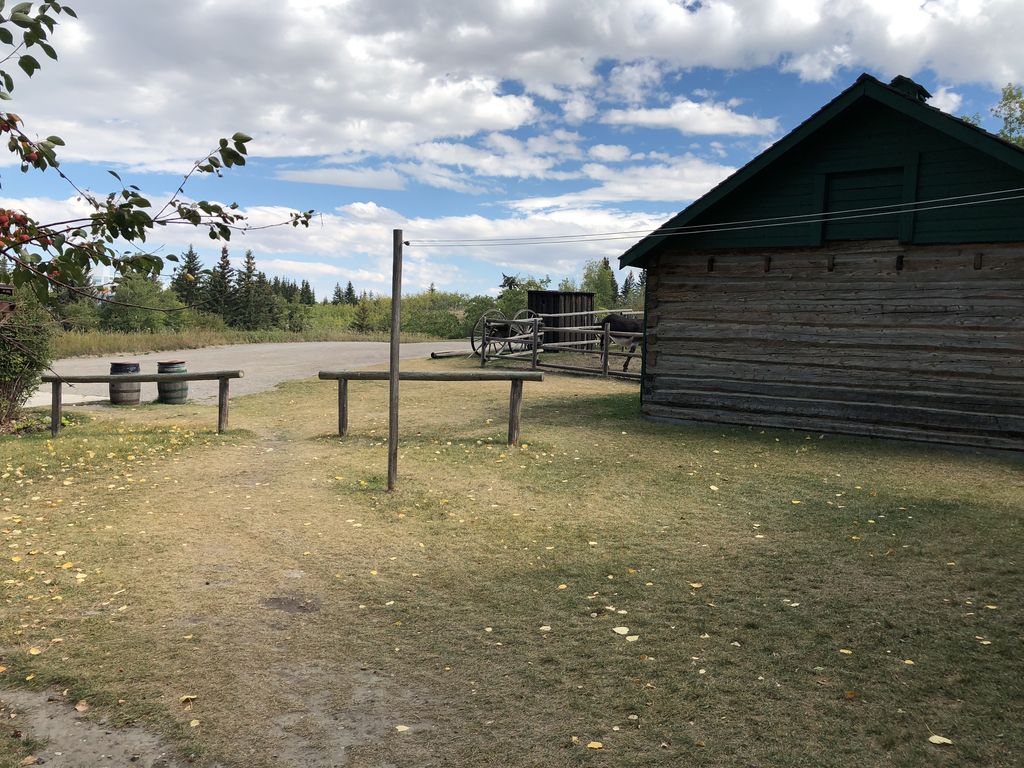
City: calgary